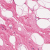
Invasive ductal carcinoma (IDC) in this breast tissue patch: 0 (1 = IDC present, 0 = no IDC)